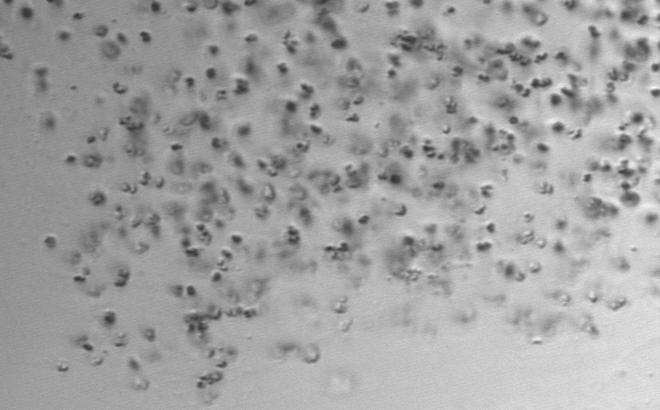
Label: Phaeocystis